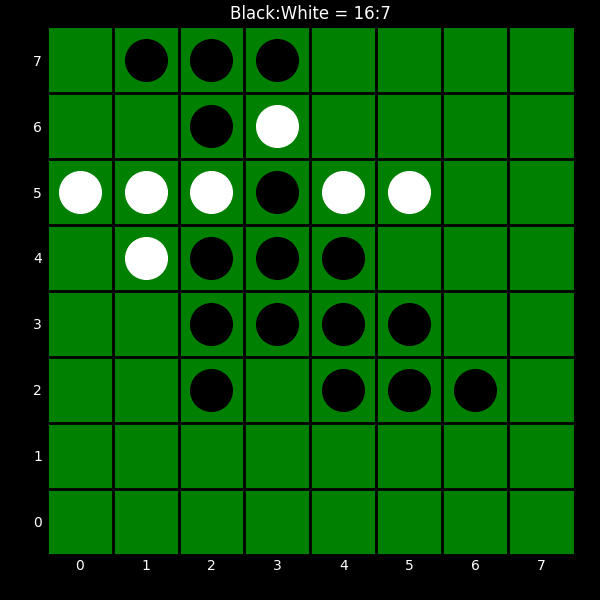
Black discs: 16
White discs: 7